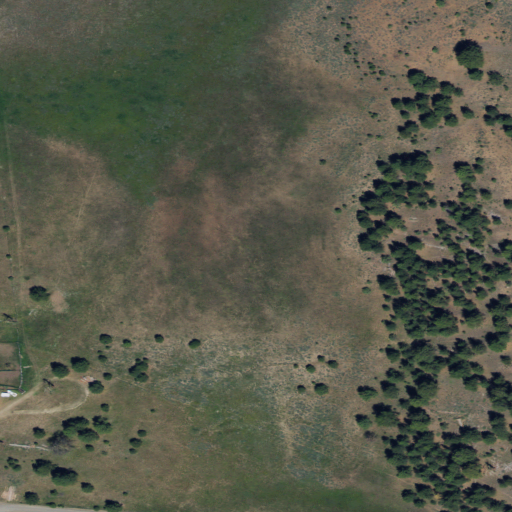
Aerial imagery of plain(s) in Oregon named Gray Prairie containing grassland, evergreen forest, herbaceous wetlands, shrub, and woody wetlands